Question: I am using C# code for dynamically creating Check boxes & add them to placeholder and I used Jquery to check/uncheck them on hover event of mouse.
C#:
'''
for (j = d; j < b; j++) {
plhdr_seat.Controls.Add(new LiteralControl("<td>"));
// CheckBox fg = new CheckBox();
plhdr_seat.Controls.Add(new LiteralControl("<td>"));
HtmlInputCheckBox cb = new HtmlInputCheckBox();
cb.Attributes.Add("class", "mew");
cb.Checked = true; // or cb.Checked = false;
cb.ID = "check_" + j.ToString();
plhdr_seat.Controls.Add(cb);
plhdr_seat.Controls.Add(new LiteralControl("</td>"));
}
'''
jquery:
'''
<script>
$(document).ready(function () {
$(".mew").mouseover(function () {
var attr = $(this).attr("Checked");
if (typeof attr !== typeof undefined && attr !== false)
{
$(this).prop('checked', false); // will check the checkbox with id check1
}
else {
$(this).prop('checked', true); // will uncheck the checkbox with id check1
}
});
});
</script>
'''
I have got this.

On hover the check boxes are unchecked. But I hover on them once again, they are not checked.
I can't identify the problem. Help me please.
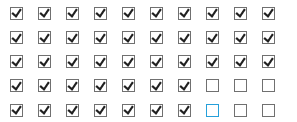
Answer: '''
$(".mew").on("mouseover", function () {
this.checked = ! this.checked;
});
'''
'''
<script src="https://ajax.googleapis.com/ajax/libs/jquery/2.1.1/jquery.min.js"></script>
<input type="checkbox" class="mew" />
'''